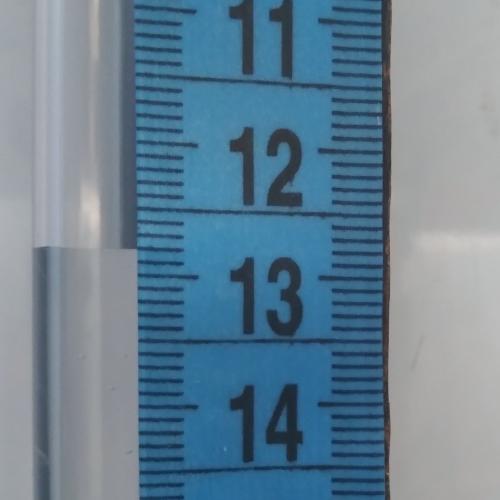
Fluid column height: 12.8 cm